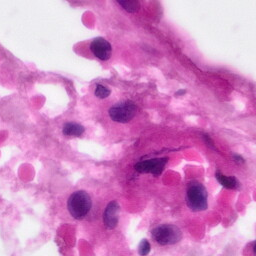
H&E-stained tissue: Pancreatic